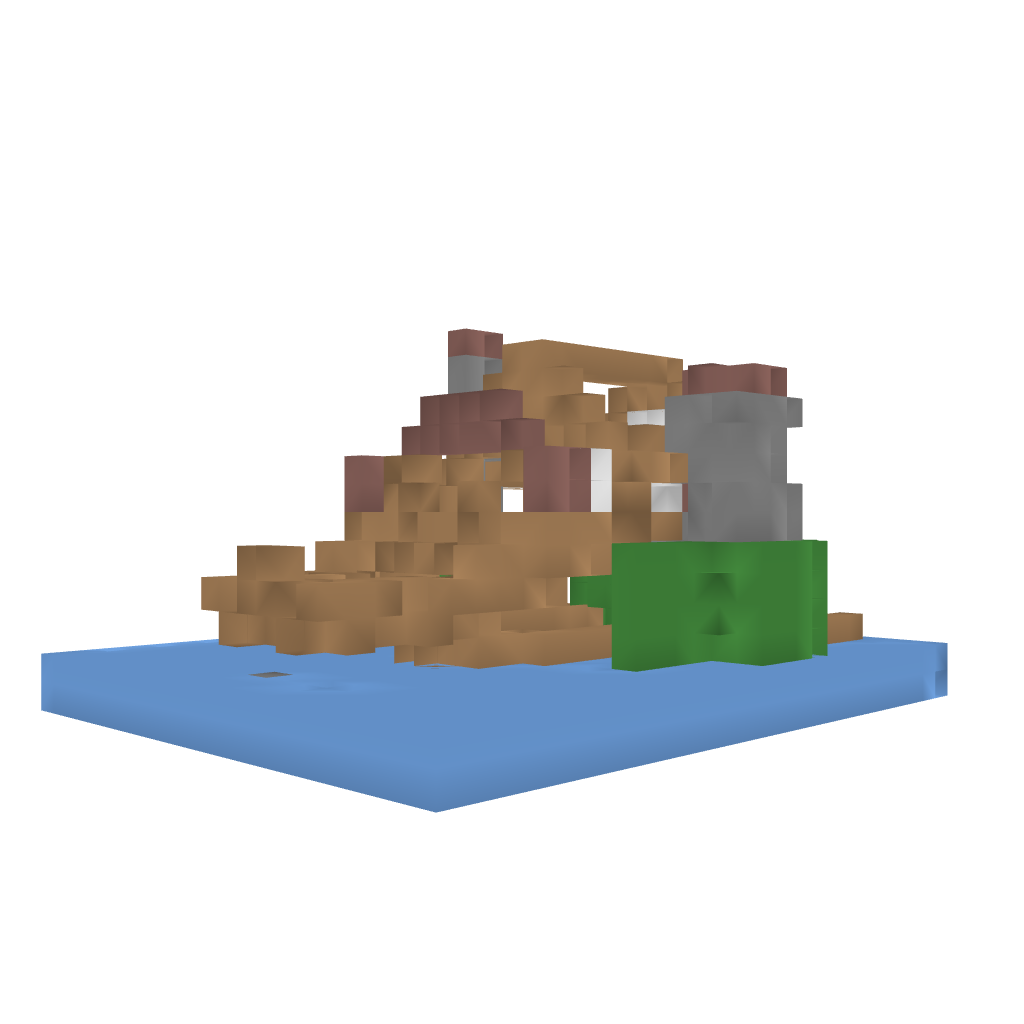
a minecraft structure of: Fish Shack bad low quality